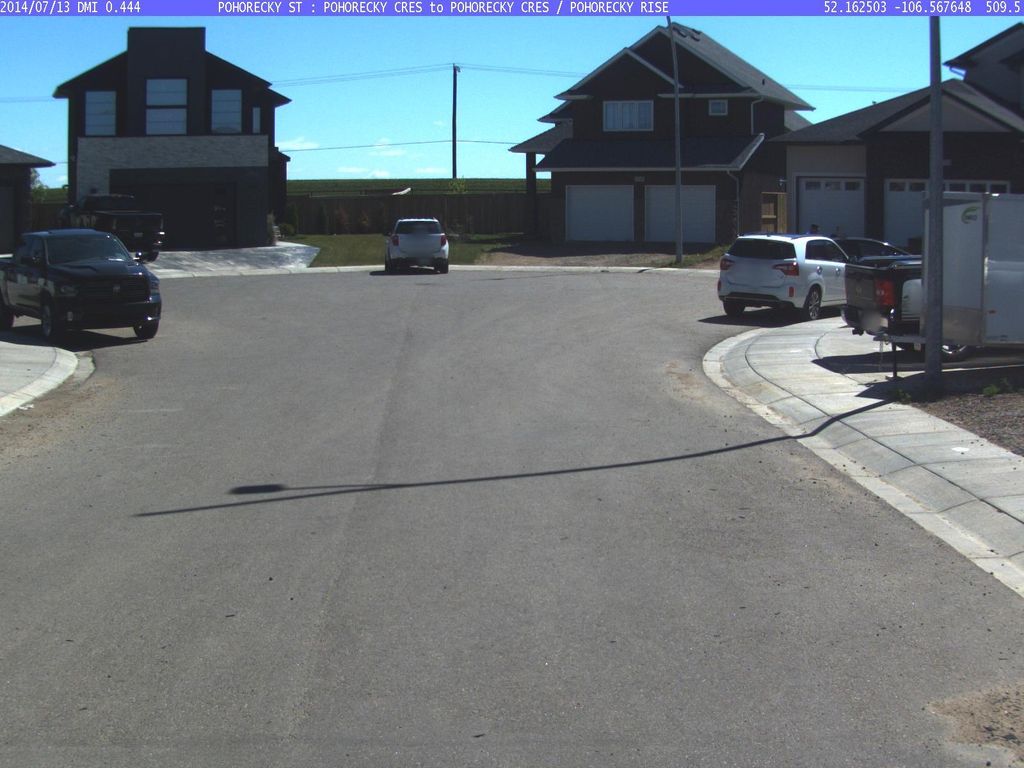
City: saskatoon